Interaction volume radius: 10 \u00c5
Interaction volume height: 15 \u00c5
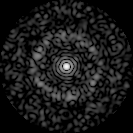
Disorder parameter: 0.8504